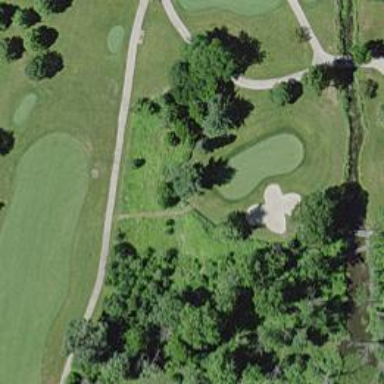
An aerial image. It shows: Golf hole.